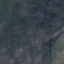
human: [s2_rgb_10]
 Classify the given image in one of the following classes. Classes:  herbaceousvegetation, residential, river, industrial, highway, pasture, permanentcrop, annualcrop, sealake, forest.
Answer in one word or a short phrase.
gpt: HerbaceousVegetation